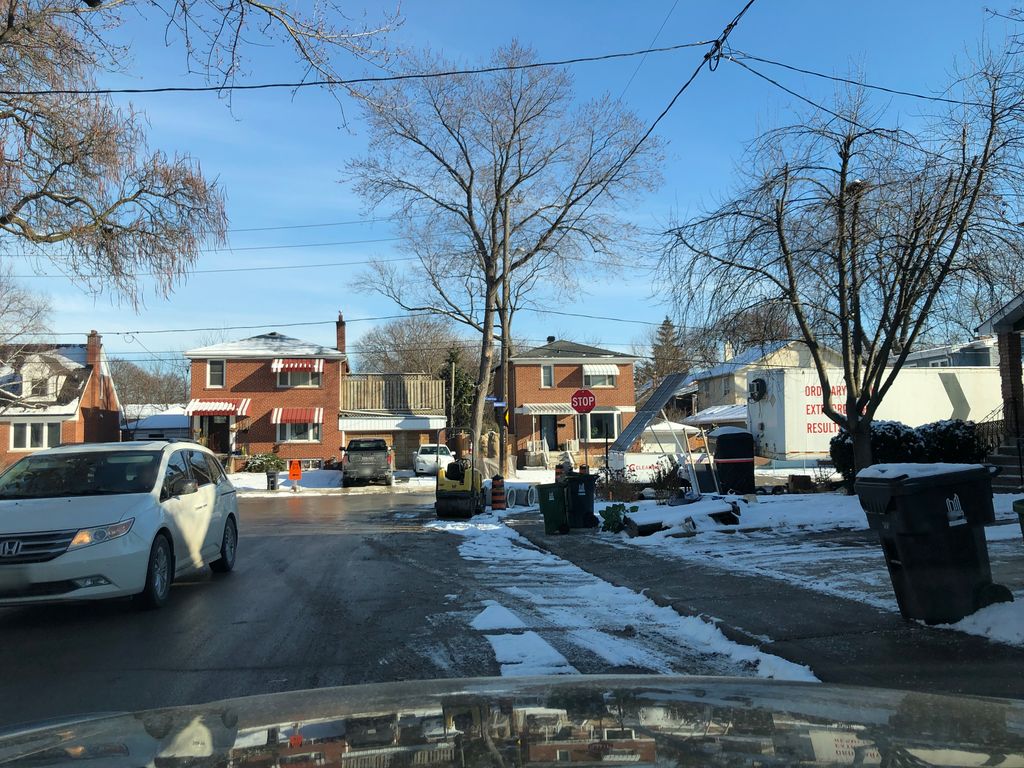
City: toronto